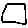
Label: square